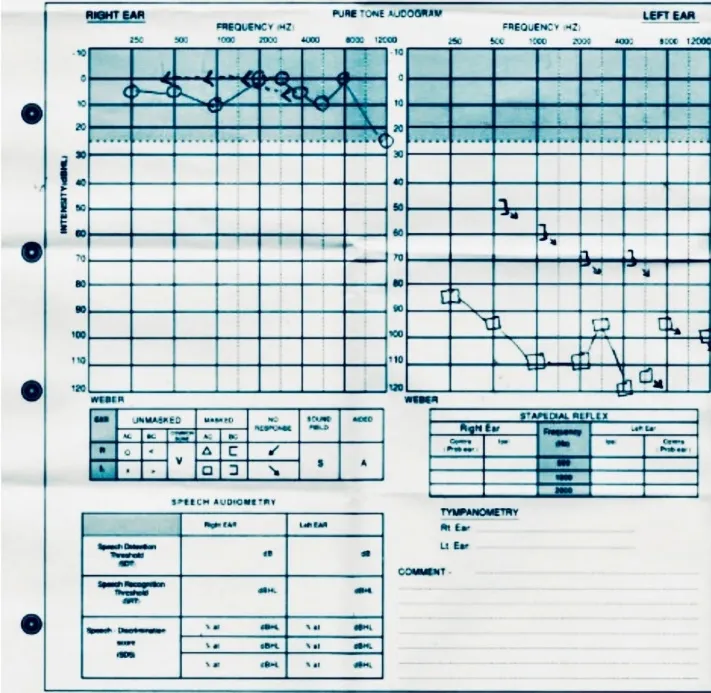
Pure tone audiometry with good Reliability revealed good hearing on her right ear but Sever to profound sensorineural hearing loss at mid and high frequencies on the left ear.
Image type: chart (chart)